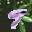
Label: 9